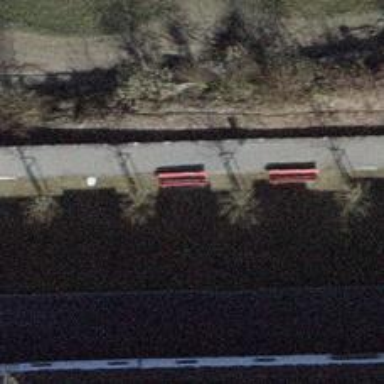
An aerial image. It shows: Red bench.